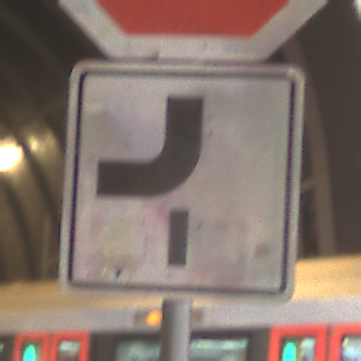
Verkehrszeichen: VerlaufVorfahrtsstrasse7
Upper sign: Stop
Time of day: NotSpecified
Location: Indoor (Urban)
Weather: NotSpecified
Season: NotSpecified
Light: Artificial